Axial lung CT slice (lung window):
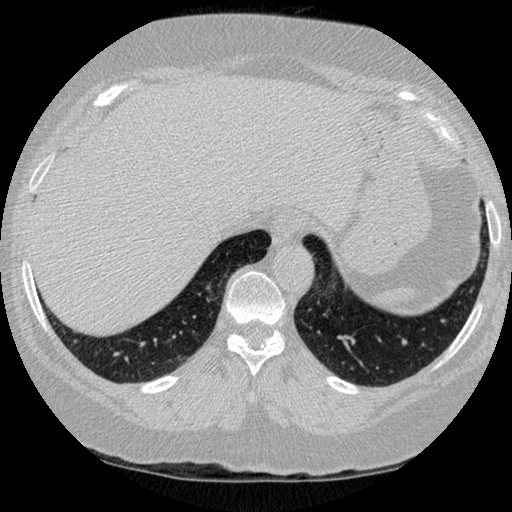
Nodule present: no